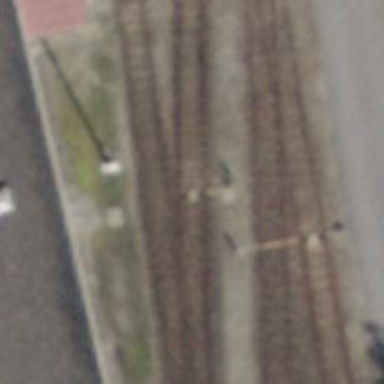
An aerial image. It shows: Railway switch.